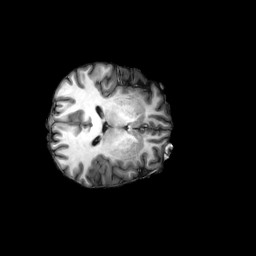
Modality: T1w
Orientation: axial
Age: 42
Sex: male
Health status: ill